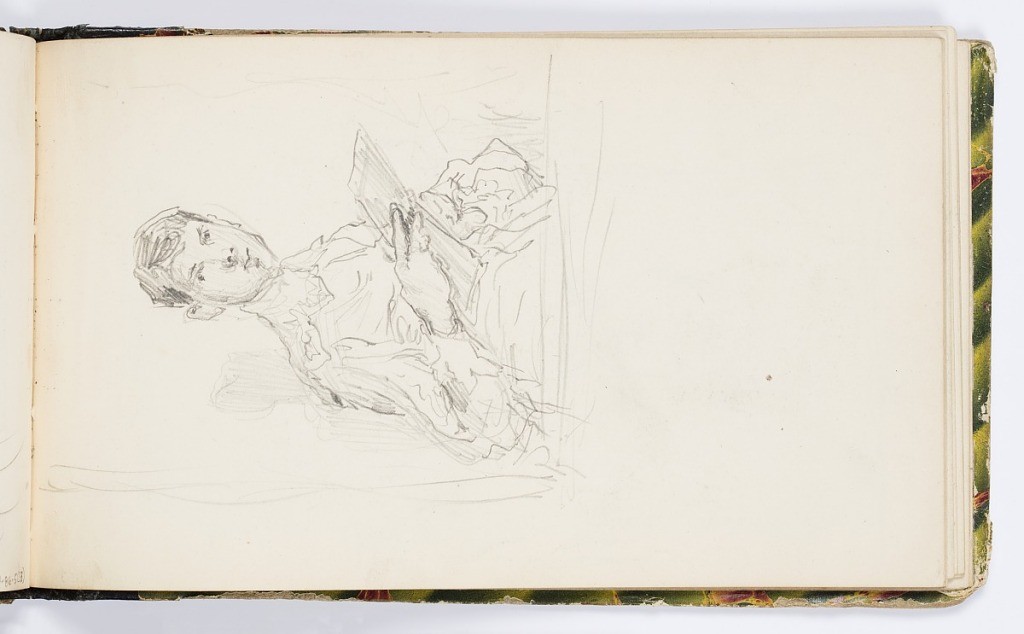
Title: Sketchbook Page: Young Man with Sketchbook
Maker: Kenyon Cox, American, 1856–1919
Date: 1875
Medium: Graphite on paper
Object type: Sketchbook folio
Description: Young man with a sketchbook, possibly a self-portrait. He holds the sketchbook in his right hand, and sketches with his left hand.